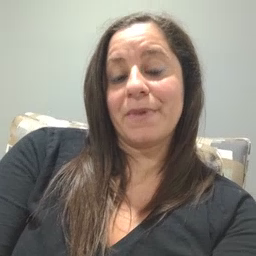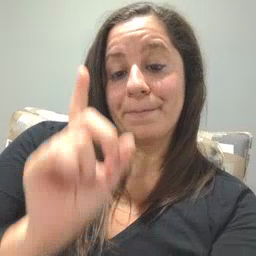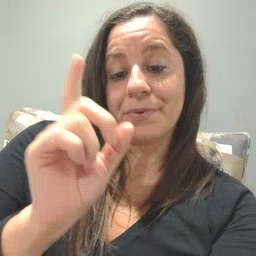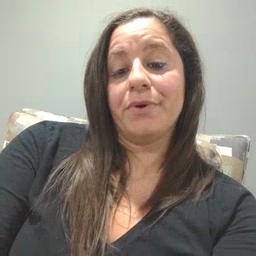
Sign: up